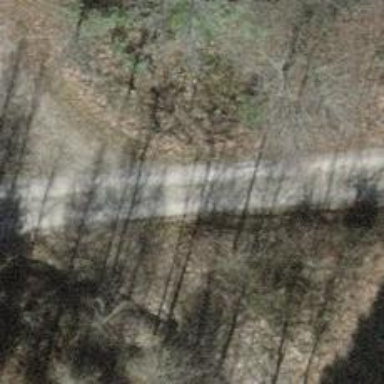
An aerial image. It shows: Gravel track road.